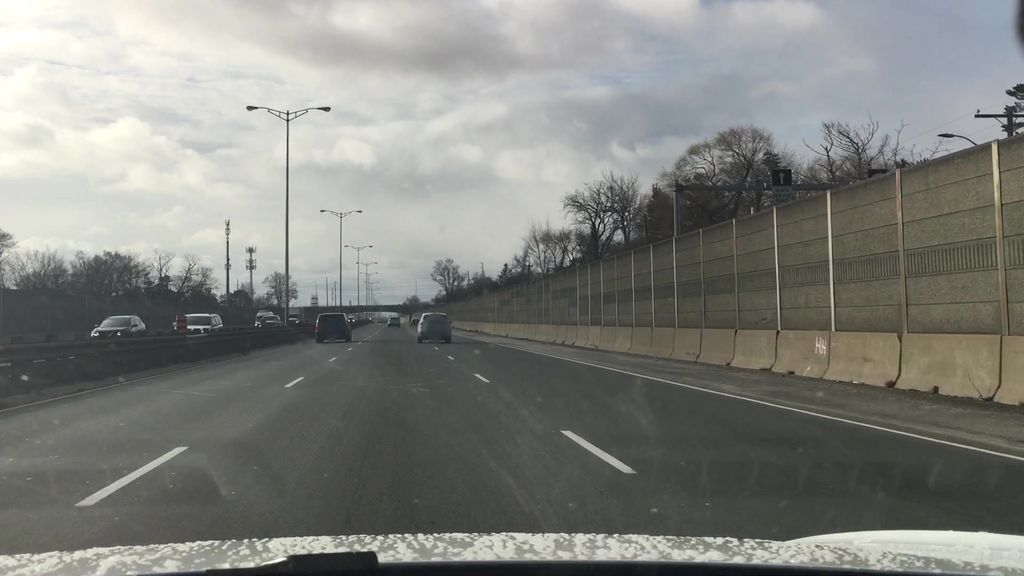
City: toronto